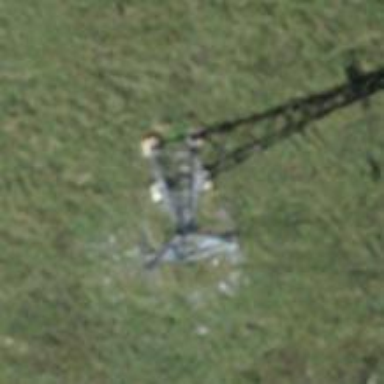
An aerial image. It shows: Pylon for aerialway.